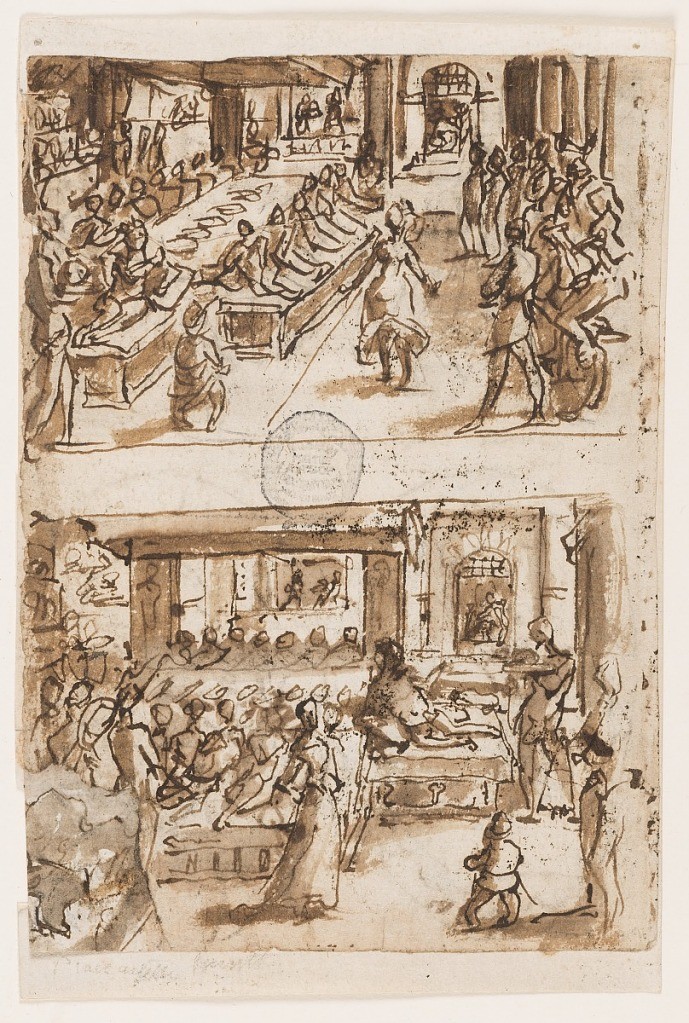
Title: Salome Dancing during the Banquet of Herod [above]; Salome Offering Saint John's Head to her Parents [below]
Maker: Jan van der Straet, called Stradanus, Flemish, 1523–1605
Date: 1595 or before
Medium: Recto: pen and brown ink, brush and brown wash over black chalk on laid paper Verso: pen and brown ink, brush and brown wash over black chalk, with corrections by the artist in white opaque paint on laid paper
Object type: Drawing
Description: Recto, above: Salome dances at the center of a long hall. Onlookers stand at right. At left is a banquet table, King Herod and his guests reclining on couches.
Recto, below: Salome dances in the foreground of a large hall with a long banquet table pictured behind her. Diners recline on couches surrounding the table, with King Herod at the head of the table at right. An old repair is at lower left.
Verso, above: Daniel interprets the dream of King Nebuchadnezzar. In a large hall, Daniel stands at right before the king, at left.
Verso, below: Two ovals, one containing a bust-length image of the Virgin praying over the dead Christ, and the other containing a depiction of a praying male saint. An old repair is at lower right.